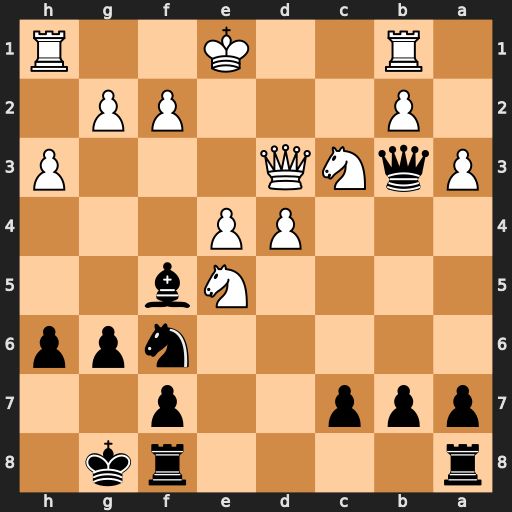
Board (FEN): r4rk1/ppp2p2/5npp/4Nb2/3PP3/PqNQ3P/1P3PP1/1R2K2R
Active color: b
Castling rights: K
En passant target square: -
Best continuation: Nxe4 Nxe4 Qxd3